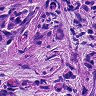
Metastatic tissue present: yes